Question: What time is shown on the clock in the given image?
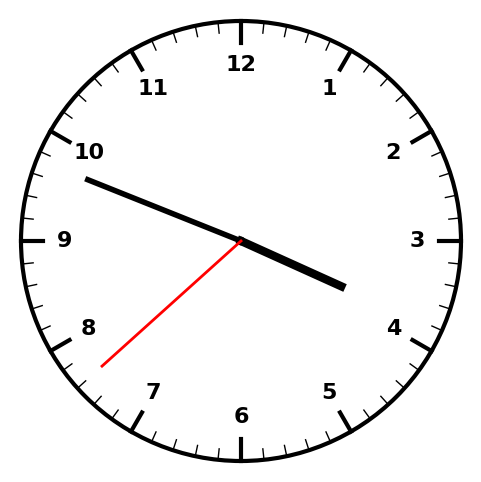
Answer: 03:48:38